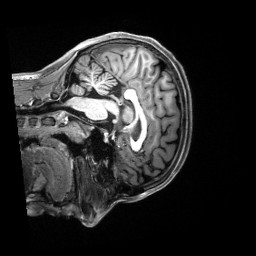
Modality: T1w
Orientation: sagittal
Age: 20
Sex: female
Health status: healthy
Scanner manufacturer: siemens
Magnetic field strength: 3 T
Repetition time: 2.5 s
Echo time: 0.00222 s